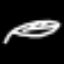
Label: leaf